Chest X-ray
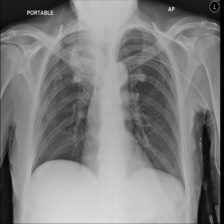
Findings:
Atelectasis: negative
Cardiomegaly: negative
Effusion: negative
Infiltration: negative
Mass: positive
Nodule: negative
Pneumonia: negative
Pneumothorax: negative
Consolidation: negative
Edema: negative
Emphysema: negative
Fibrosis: negative
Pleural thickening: negative
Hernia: negative